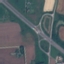
Land use / land cover: Highway